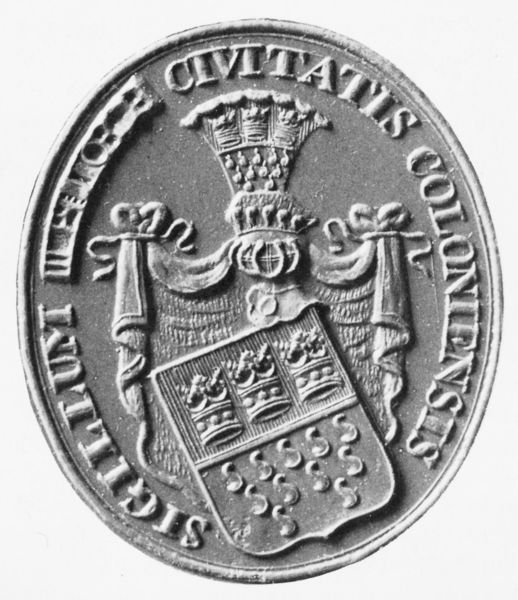
Titel: Kleines Siegel der Stadt Köln aus den ersten Jahren der französischen Zeit
Institution: Köln, Stadtmuseum
Schlagwörter: wasser, stadt, tuch, schleife, knoten, silber, vorhang, stoff, drei, borte, krone, oval, relief, schrift, rand, fluß, crown, curtain, curtains, könig, tafel, gray, grey, inschrift, metall, gardiene, foto, medaillon, flammen, bürger, helm, medallie, wappen, silver, stone, metal, siegel, bänder, photo, sigel, prägung, münze, city, royal, kronen, latein, köln, coat of arms, crest, stadtwappen, coin, shield, drei könige, arrow, symbol, latin, text, taler, banner, pretty, latien, s, kröne, crowns, clay, weird, black and whtie, tails, currency, münue, coloniensis, civitatis, fp, siegellum, sigillum, erzbistum, coloniensisw, colonensis, gerb, oavl